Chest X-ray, AP view. Patient: 59 years old, sex M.
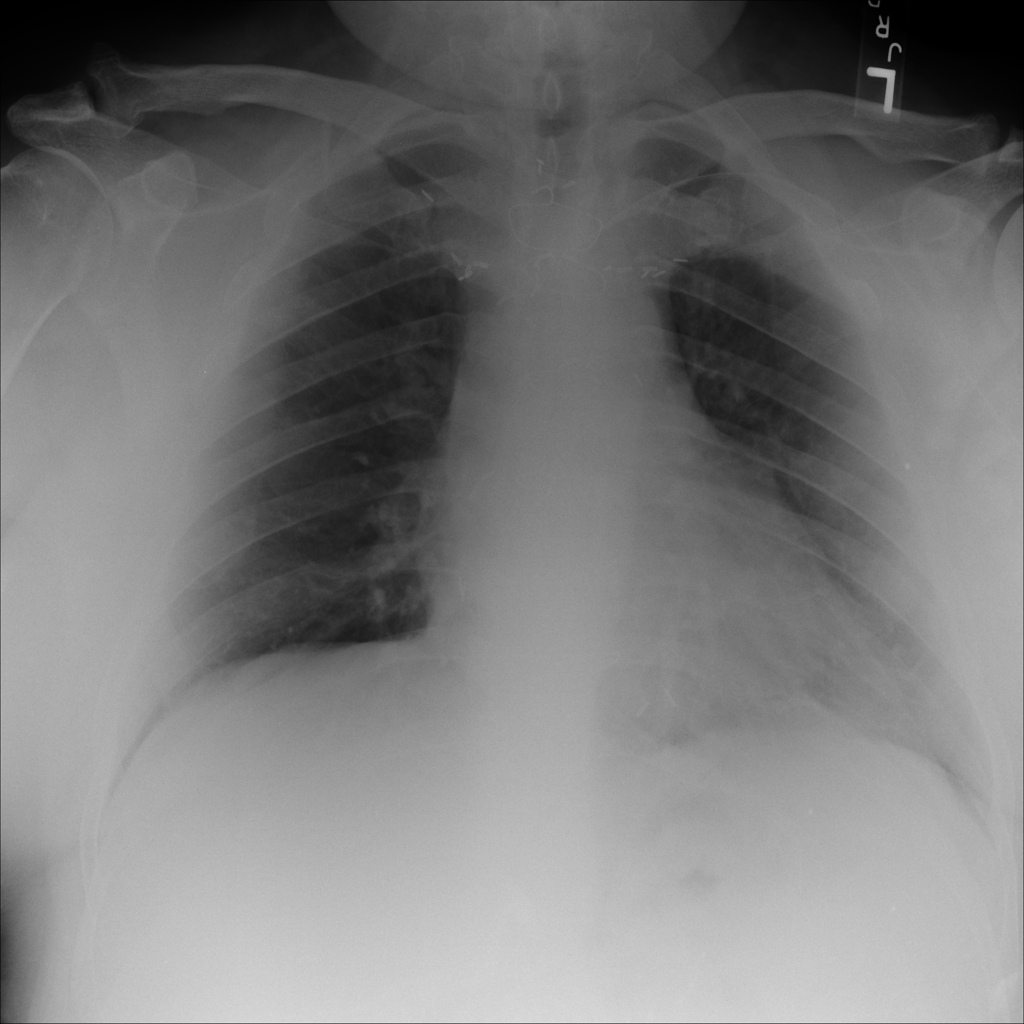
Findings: No Finding